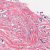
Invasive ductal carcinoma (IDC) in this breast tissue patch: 1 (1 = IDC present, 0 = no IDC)